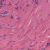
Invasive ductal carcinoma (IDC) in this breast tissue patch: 0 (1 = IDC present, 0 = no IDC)